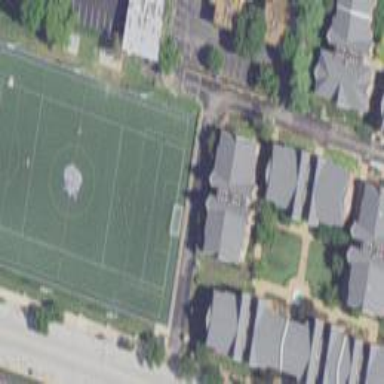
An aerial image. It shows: Soccer pitch for leisureland activities.